Question: Is it possible to preform something akin to 's:List.ensureIndexIsVisible(int)' but scrolls to an item on the list without using its index?
In my case, I have a list of 5000+ teams. I need to be able to quickly navigate to a specific team, so on top of a search I'm implementing a system similar to <URL>. The main difference between my system and that one is that mine will not have a header for each section.
At the moment, each button calls the 's:List.ensureIndexIsVisible()' function. However, I need to be able to jump to a specific number, not an . (Some teams no longer exist and therefore aren't in the list).
Is it possible to use a property of an item (the labelField, for example) to find its index? (The opposite of 's:List.itemToLabel()')
Here's what the app looks like:

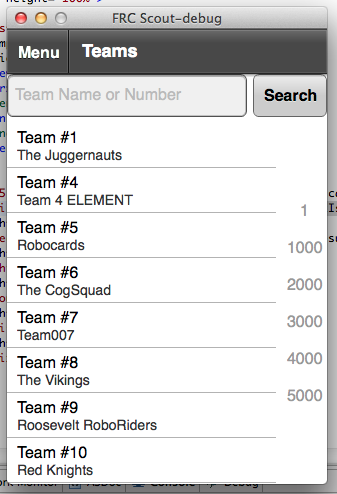
Answer: This isn't 100% perfect, but I've cobbled together a pretty good solution. The only problem now is using the ensureIndexIsVisible function, as it doesn't necessarily put the desired index at the top of the screen. I'm probably going to work on a workaround for that too though.
Relevant Actionscript code:
'''
protected function getItemIndexByProperty(array:ArrayCollection, property:String, value:String):int
{
for (var i:int = 0; i < array.length; i++)
{
var obj:Object = Object(array[i])
if (obj[property] == value)
return i;
}
return -1;
}
protected function getNearestTeamIndex(teamnumber:int):int
{
for (var i:int = teamnumber; i < (teamnumber+10); i++)
{
var result:int = getItemIndexByProperty(teamListArray,'teamnumber',i.toString());
if (result != -1)
return result;
}
return -1;
}
'''
Relevant MXML code
'''
<s:VGroup width="10%" height="100%" horizontalAlign="center" verticalAlign="middle" color="0x999999">
<s:Label id="firstIndex" text="1-999" click="teamList.ensureIndexIsVisible(getNearestTeamIndex(1))"/>
<s:Spacer height="10"/>
<s:Label id="secondIndex" text="1000's" click="teamList.ensureIndexIsVisible(getNearestTeamIndex(1000))"/>
<s:Spacer height="10"/>
<s:Label id="thirdIndex" text="2000's" click="teamList.ensureIndexIsVisible(getNearestTeamIndex(2000))"/>
<s:Spacer height="10"/>
<s:Label id="fourthIndex" text="3000's" click="teamList.ensureIndexIsVisible(getNearestTeamIndex(3000))"/>
<s:Spacer height="10"/>
<s:Label id="fifthIndex" text="4000's" click="teamList.ensureIndexIsVisible(getNearestTeamIndex(4000))"/>
<s:Spacer height="10"/>
<s:Label id="sixthIndex" text="5000's" click="teamList.ensureIndexIsVisible(getNearestTeamIndex(5000))"/>
</s:VGroup>
'''